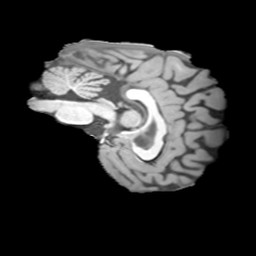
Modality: T1w
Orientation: sagittal
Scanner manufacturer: siemens
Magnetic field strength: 3 T
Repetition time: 2 s
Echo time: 0.0024 s